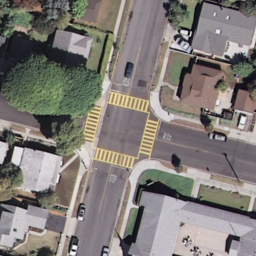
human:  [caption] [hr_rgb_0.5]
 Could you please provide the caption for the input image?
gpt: There is a big tree around the corner.

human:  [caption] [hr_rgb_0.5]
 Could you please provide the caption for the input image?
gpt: There is an intersection of big trees at the corner.

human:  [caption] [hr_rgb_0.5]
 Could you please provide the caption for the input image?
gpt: There is a big tree junction at the corner.

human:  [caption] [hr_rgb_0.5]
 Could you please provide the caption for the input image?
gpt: There is a big tree crossing at the corner.

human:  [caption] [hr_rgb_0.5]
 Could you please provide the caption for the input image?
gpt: There is an intersection of big trees at the corner.